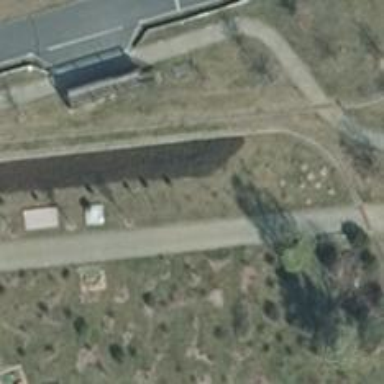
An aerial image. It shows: Miniature railway.